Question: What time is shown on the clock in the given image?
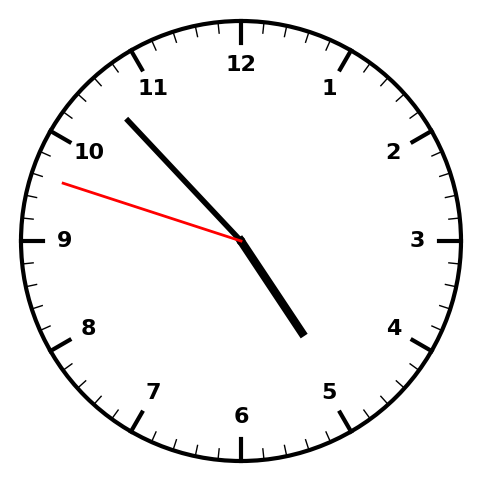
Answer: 04:52:48